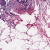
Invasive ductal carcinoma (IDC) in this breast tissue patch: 1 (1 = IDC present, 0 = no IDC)